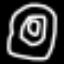
Label: donut